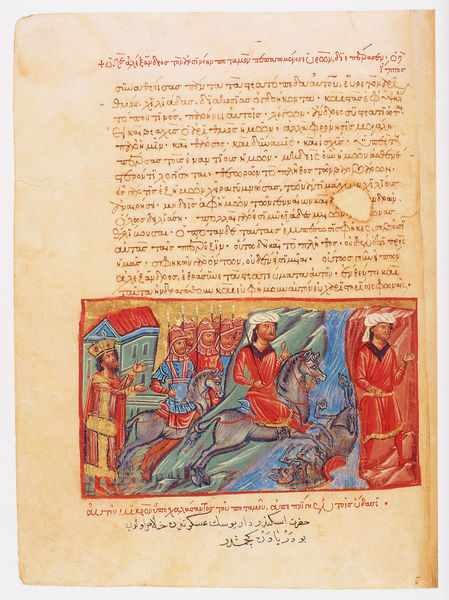
Titel: Der griechische Alexanderroman
Institution: Venedig, Hellenic Institute Codex Gr. 5
Schlagwörter: blau, wasser, fluss, gelb, grün, bunt, männer, haus, rot, bild, krone, pferd, pferde, reiter, schrift, könig, soldaten, buch, religion, seite, illustration, ritter, heer, buchseite, arabisch, griechisch, mittelalter, turban, arabien, handschrift, latein, tross, buchmalerei, alexander, itter, alexanderroman, frmdsprache